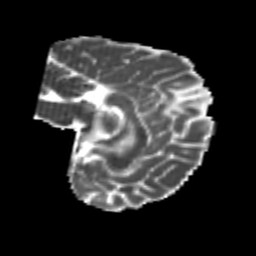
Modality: MD
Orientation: sagittal
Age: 23
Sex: female
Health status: healthy
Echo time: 0.074 s